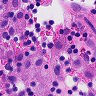
Metastatic tissue present: no